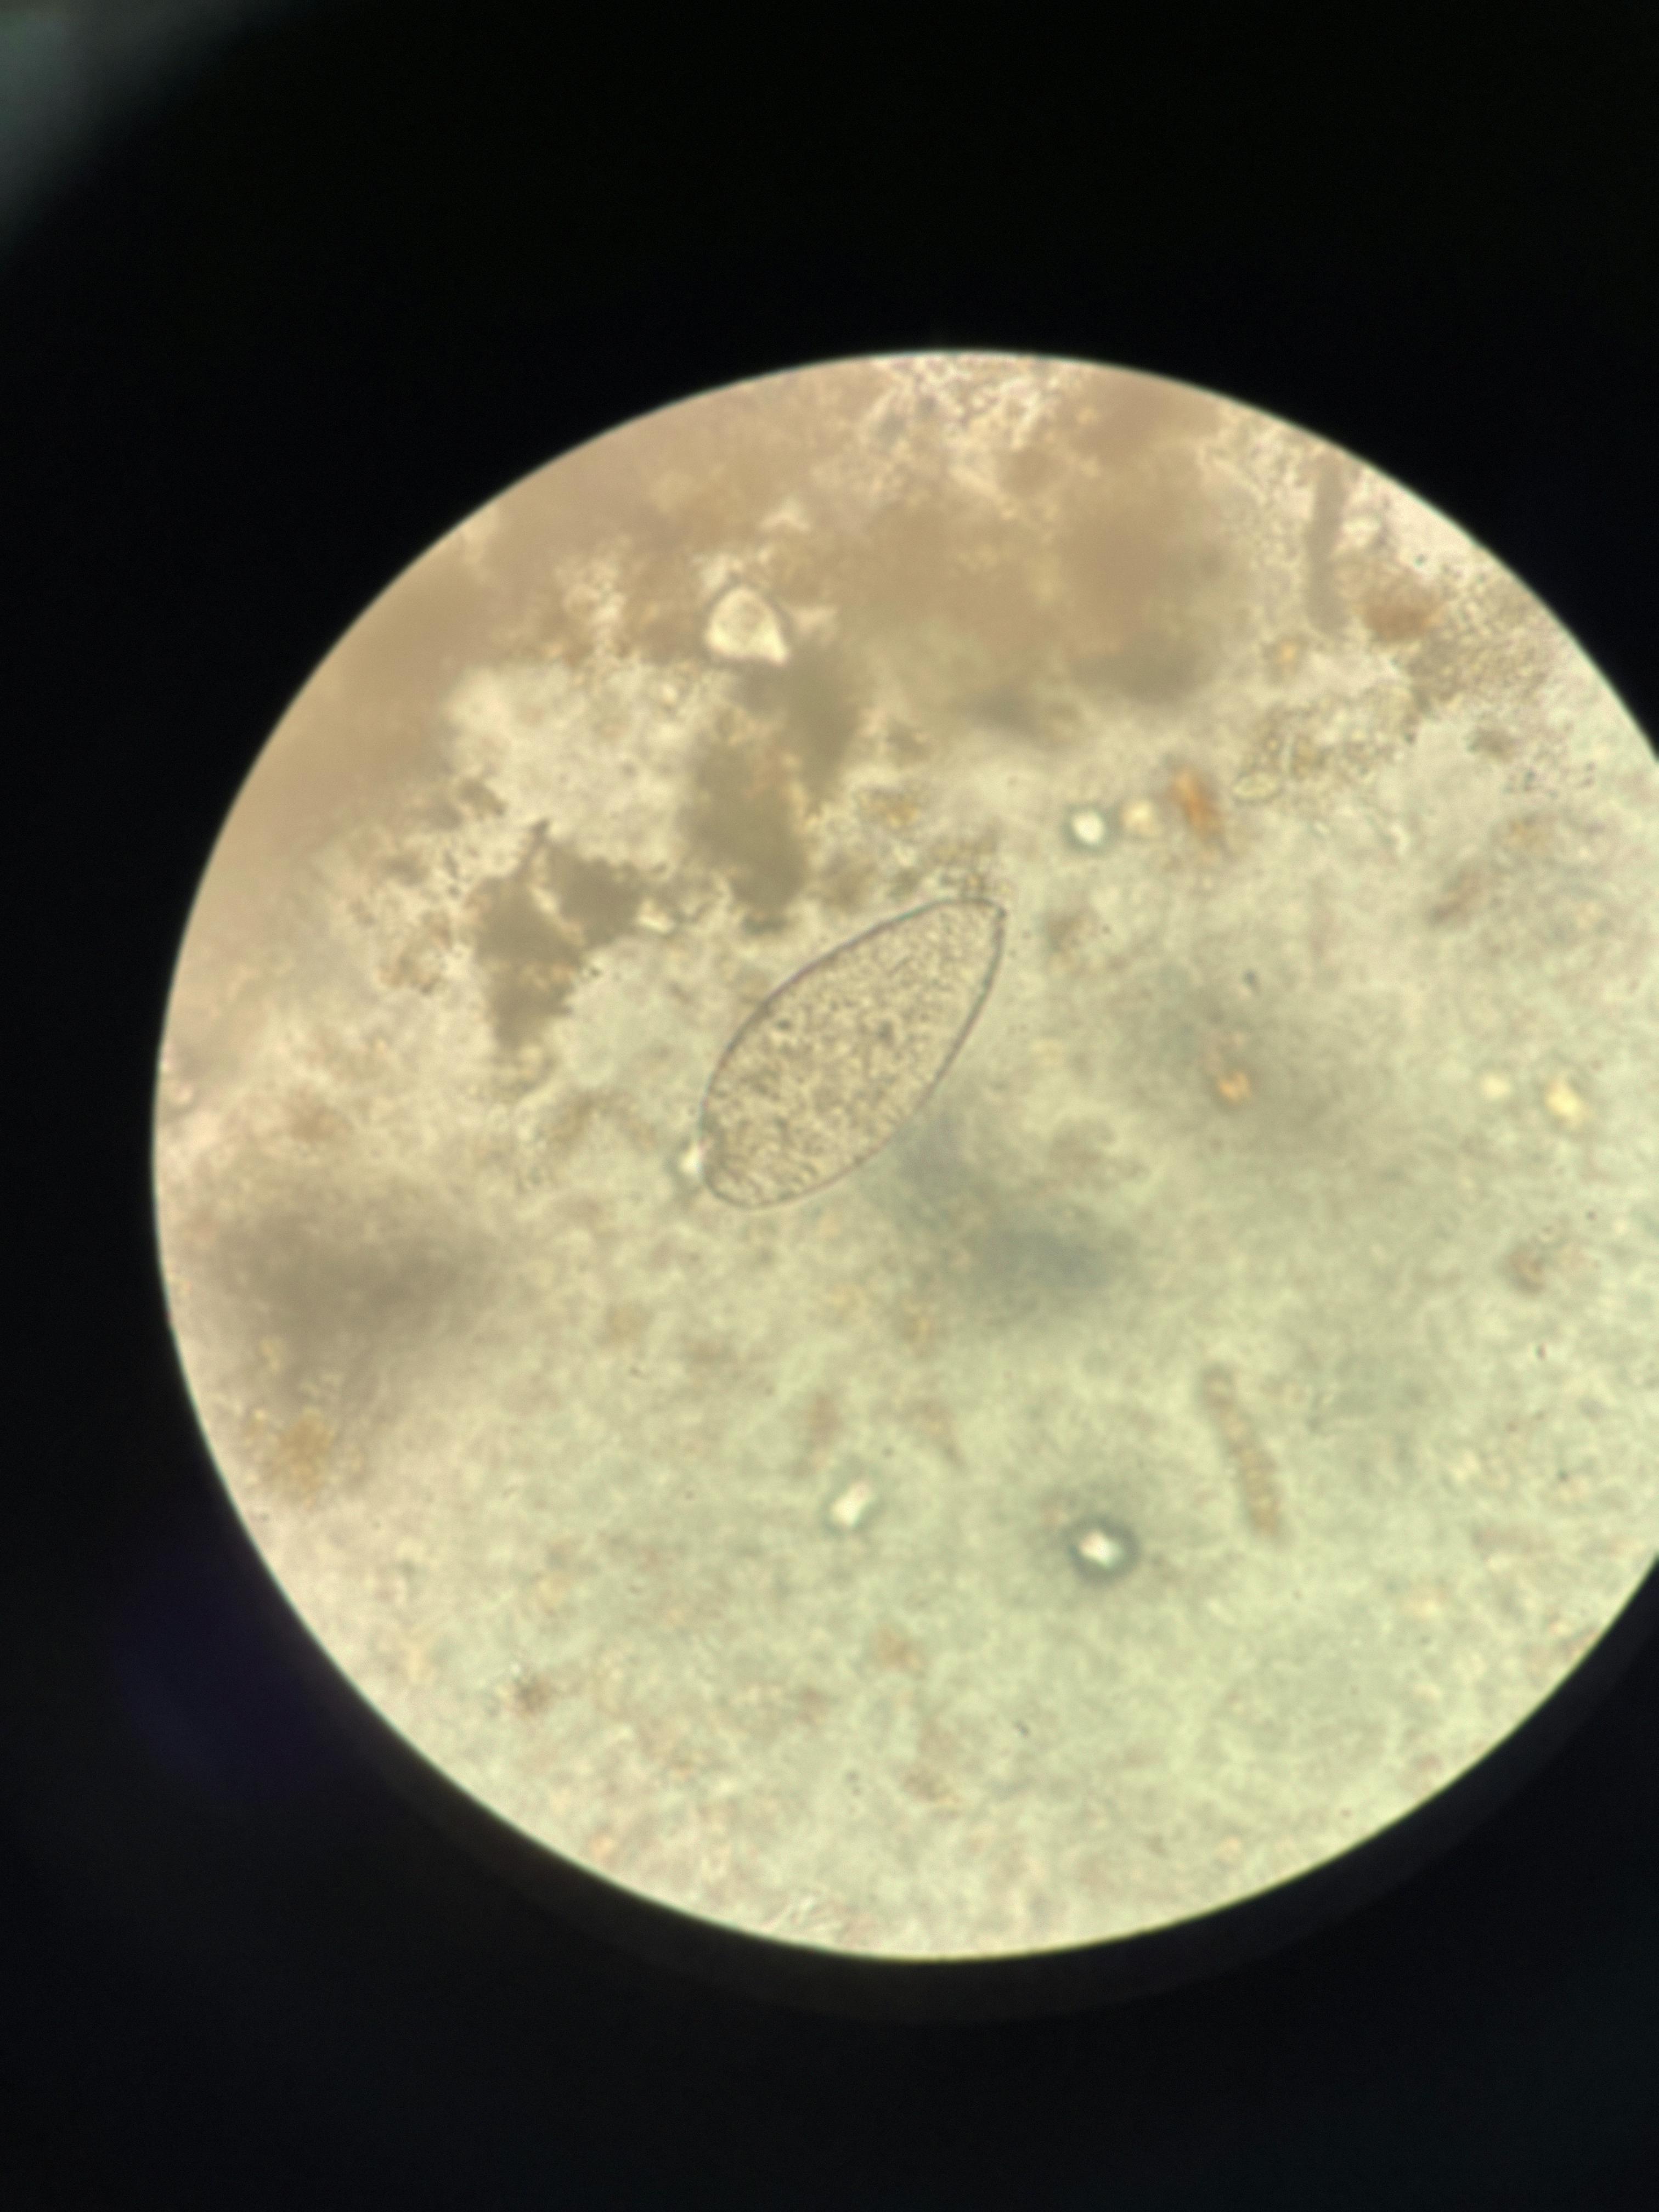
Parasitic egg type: Fasciolopsis buski